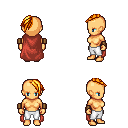
a pixel art fantasy rpg character, female body template, human, tanned skin, maroon cape, white pants, light blonde long mohawk hairstyle, leather bracers, four views (front, back, left, right), 2x2 character sprite sheet, small pixel art, hard edges, no anti-aliasing